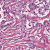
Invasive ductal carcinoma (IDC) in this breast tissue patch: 1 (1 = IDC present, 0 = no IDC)